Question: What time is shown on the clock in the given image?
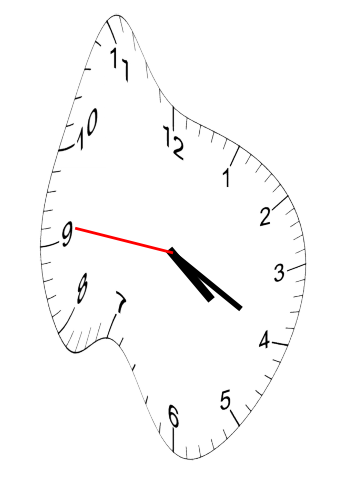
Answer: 04:19:46